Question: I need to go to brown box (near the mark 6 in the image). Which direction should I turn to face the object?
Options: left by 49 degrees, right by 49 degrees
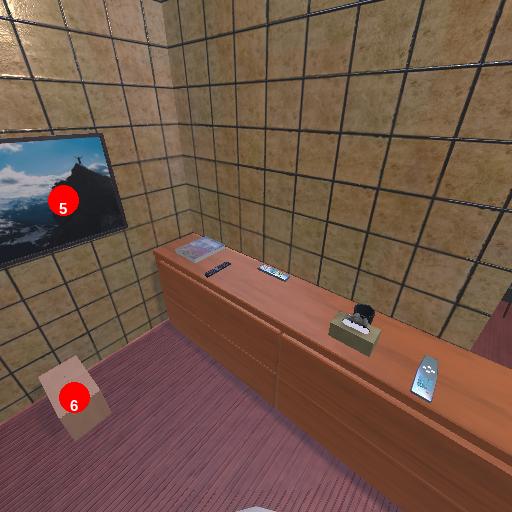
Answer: left by 49 degrees